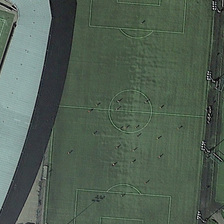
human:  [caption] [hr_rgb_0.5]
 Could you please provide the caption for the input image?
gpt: some people are in a football field .

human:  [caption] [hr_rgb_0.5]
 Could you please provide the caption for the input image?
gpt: some people are in a football field .

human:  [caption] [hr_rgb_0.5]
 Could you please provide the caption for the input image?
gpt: four small red courts besides the big playground .

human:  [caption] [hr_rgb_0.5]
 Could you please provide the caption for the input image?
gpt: the playground consists of a red track and a green football field .

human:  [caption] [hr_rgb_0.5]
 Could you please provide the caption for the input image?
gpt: the playground consists of a red track and a green football field .